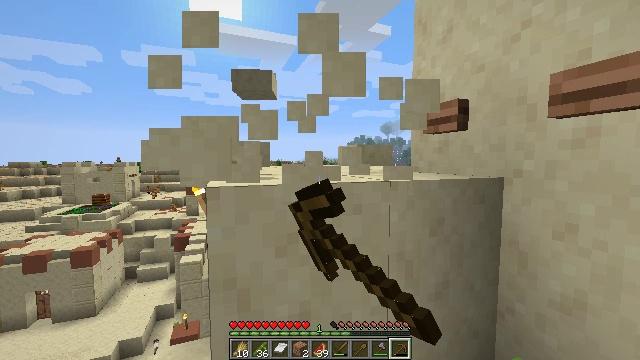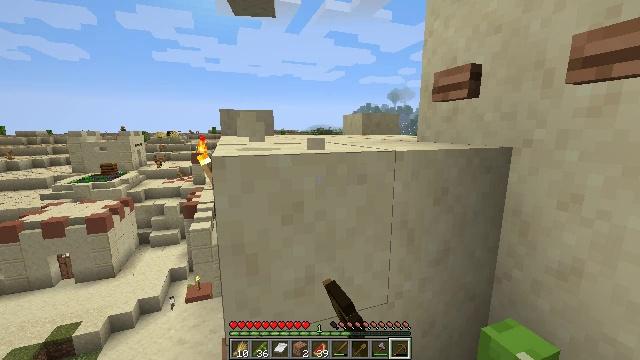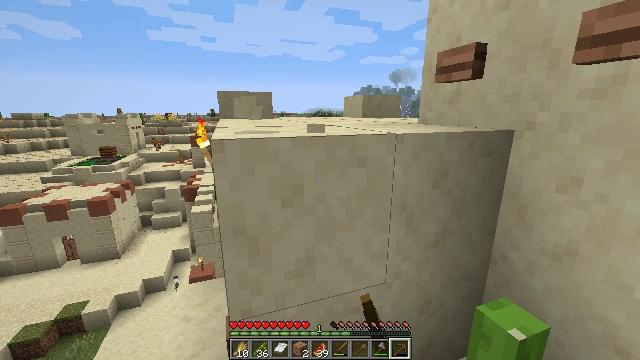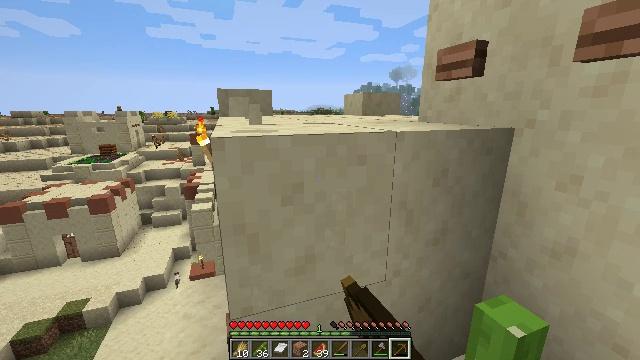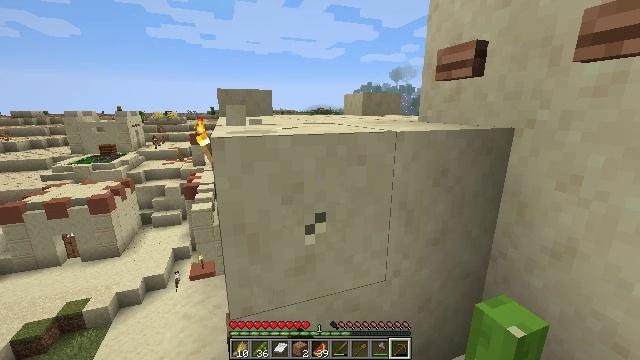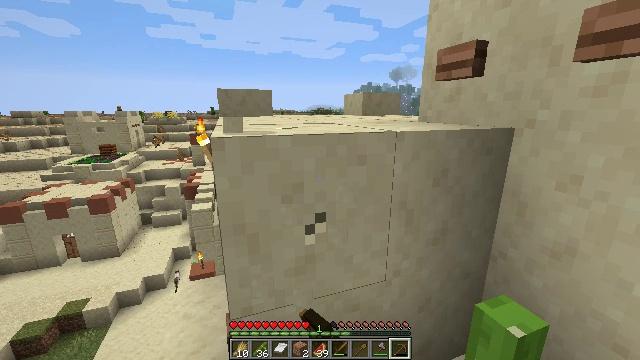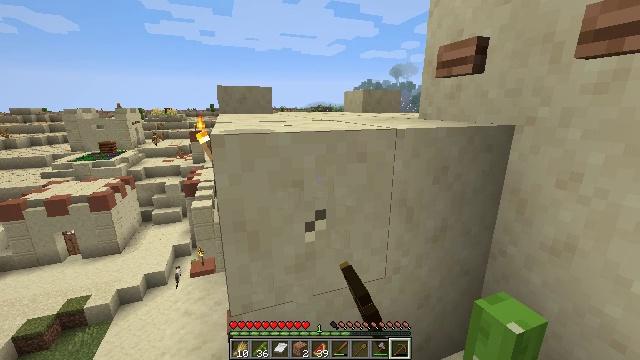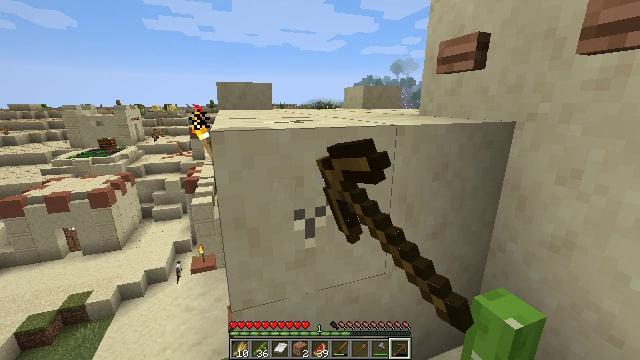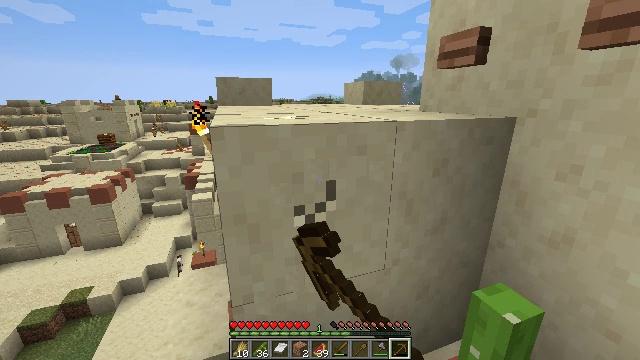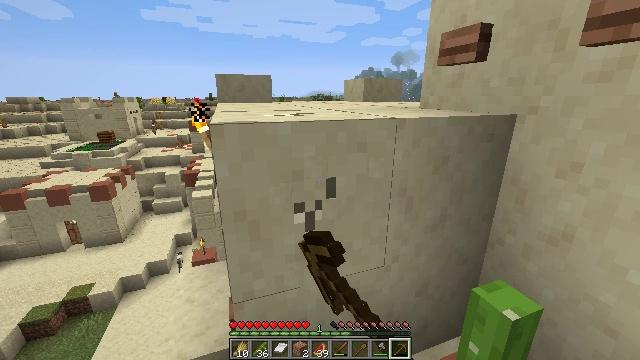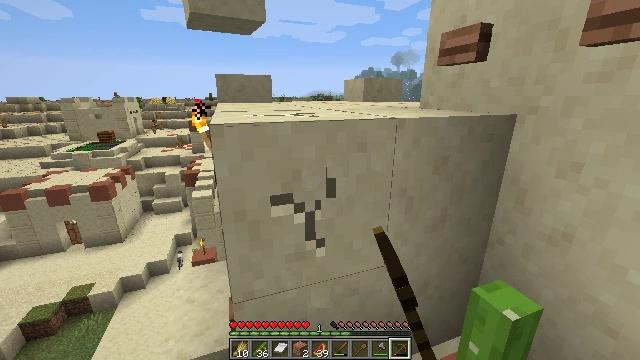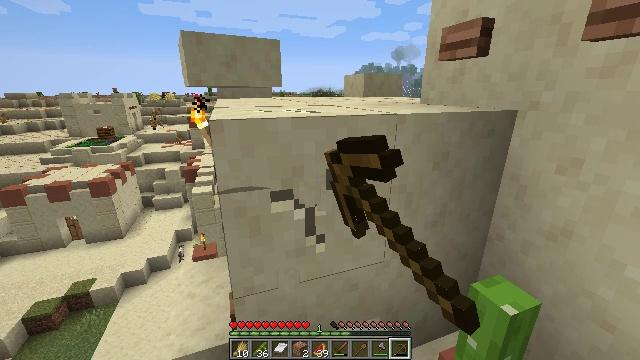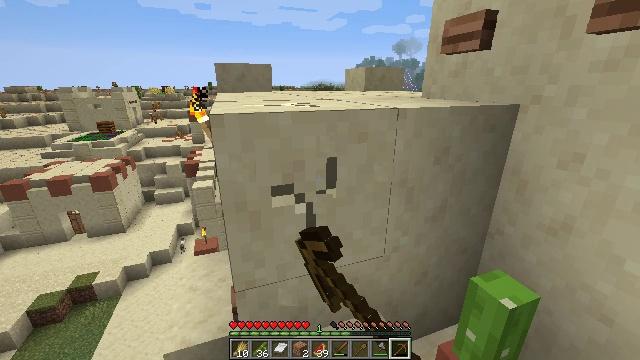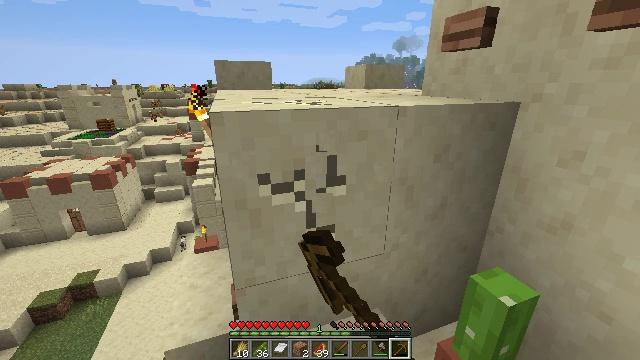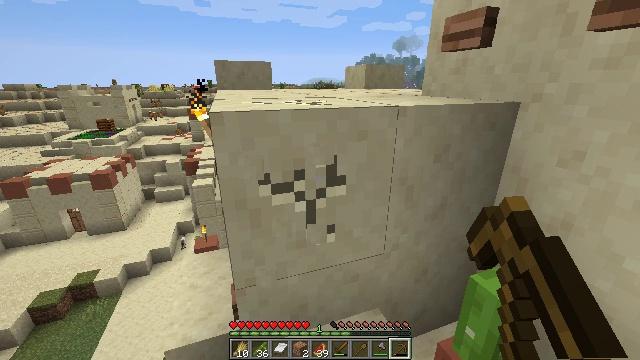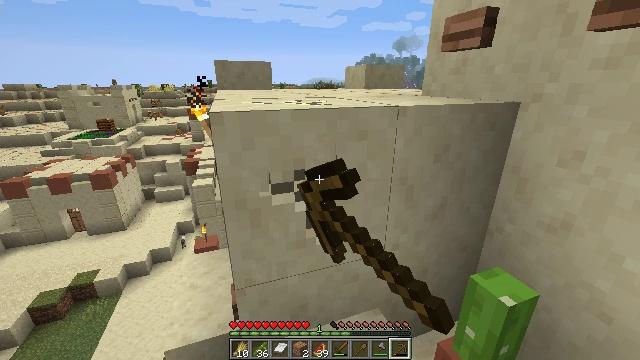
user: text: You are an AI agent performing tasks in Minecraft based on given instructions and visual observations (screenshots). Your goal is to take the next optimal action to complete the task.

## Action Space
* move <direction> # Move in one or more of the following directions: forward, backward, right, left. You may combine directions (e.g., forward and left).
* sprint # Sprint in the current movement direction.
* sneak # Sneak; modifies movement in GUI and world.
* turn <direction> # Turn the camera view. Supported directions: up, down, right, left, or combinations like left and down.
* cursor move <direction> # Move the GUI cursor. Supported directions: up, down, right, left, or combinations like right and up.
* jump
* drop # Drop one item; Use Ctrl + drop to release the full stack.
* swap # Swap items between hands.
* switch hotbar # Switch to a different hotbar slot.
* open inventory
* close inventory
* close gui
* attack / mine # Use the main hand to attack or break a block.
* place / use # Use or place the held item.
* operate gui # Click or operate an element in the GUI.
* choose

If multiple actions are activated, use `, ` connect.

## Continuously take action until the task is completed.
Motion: motion action
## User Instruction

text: Mine smooth sandstone using a pickaxe.
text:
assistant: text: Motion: turn left and down, attack / mine
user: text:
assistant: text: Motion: turn down, attack / mine
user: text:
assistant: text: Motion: attack / mine
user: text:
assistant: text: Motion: attack / mine
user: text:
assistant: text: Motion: attack / mine
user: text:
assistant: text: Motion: attack / mine
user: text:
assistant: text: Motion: attack / mine
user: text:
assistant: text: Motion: attack / mine
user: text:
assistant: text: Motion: attack / mine
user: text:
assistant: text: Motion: attack / mine
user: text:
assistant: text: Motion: attack / mine
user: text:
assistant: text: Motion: turn down, attack / mine
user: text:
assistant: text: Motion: attack / mine
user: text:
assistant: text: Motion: attack / mine
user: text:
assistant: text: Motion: attack / mine
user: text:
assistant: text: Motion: attack / mine
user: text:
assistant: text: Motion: attack / mine
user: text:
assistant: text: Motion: attack / mine
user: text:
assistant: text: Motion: attack / mine
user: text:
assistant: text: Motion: attack / mine
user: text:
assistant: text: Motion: attack / mine
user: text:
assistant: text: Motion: attack / mine
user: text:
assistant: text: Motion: attack / mine
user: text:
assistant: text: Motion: attack / mine
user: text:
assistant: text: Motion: attack / mine
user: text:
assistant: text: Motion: attack / mine
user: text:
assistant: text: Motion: attack / mine
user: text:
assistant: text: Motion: attack / mine
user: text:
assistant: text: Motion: attack / mine
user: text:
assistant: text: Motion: attack / mine